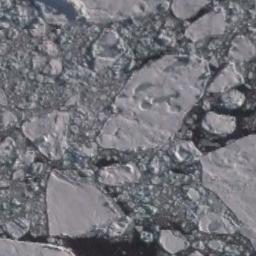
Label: sea_ice